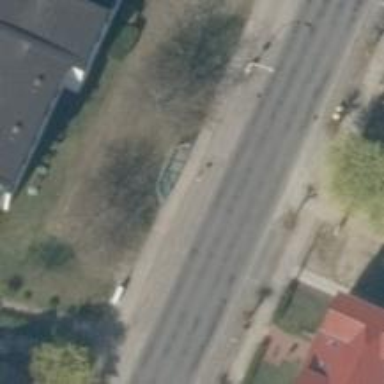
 and there is cycle track on both sides as well."